Question: hi i have search form and when i search item in database i want display time of search like google :
Thanks in advance!
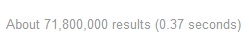
Answer: you can use System.Diagnostics.Stopwatch to create a new stopwatch start it before you do your search then stop it afterwards and print out the time it took.
'''
Stopwatch Time = new Stopwatch();
Time.Start();
SearchDM();
Time.Stop();
Console.WriteLine("Search Took: {0} Seconds", Time.Elapsed)
'''